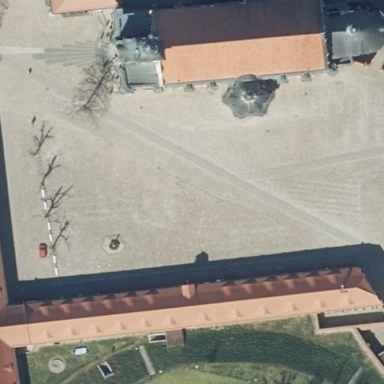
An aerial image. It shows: Pedestrian road paved with unhewn cobblestones.